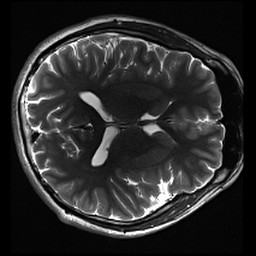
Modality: inplaneT2
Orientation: axial